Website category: auto
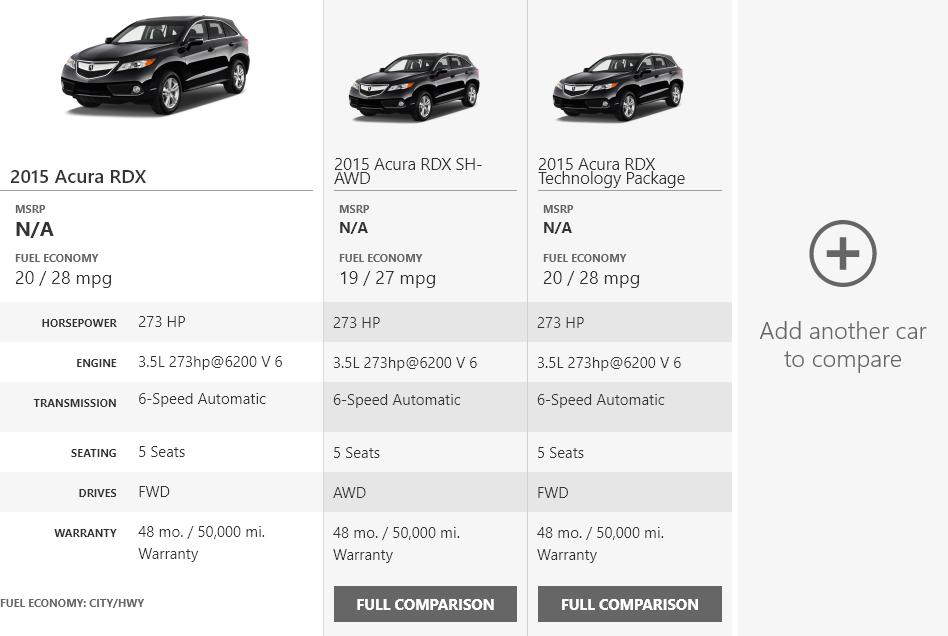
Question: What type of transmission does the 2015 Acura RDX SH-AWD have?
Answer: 6-Speed Automatic

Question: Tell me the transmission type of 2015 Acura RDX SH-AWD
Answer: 6-Speed Automatic

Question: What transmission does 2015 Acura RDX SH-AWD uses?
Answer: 6-Speed Automatic

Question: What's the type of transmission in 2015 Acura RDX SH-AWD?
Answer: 6-Speed Automatic

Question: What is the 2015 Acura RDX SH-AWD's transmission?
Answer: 6-Speed Automatic

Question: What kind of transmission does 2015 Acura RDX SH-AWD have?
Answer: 6-Speed Automatic

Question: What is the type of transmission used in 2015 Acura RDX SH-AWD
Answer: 6-Speed Automatic

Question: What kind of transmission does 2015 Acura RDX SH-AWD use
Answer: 6-Speed Automatic

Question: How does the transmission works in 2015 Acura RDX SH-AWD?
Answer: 6-Speed Automatic

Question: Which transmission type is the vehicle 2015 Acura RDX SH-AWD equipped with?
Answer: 6-Speed Automatic

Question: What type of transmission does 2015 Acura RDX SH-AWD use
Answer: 6-Speed Automatic

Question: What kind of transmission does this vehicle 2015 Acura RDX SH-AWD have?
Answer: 6-Speed Automatic

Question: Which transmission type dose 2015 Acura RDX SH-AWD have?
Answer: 6-Speed Automatic

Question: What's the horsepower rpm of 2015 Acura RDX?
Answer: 273 HP

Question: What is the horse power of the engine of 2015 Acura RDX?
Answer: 273 HP

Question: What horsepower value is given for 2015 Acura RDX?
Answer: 273 HP

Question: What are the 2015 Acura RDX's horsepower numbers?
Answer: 273 HP

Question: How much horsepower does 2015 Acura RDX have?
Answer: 273 HP

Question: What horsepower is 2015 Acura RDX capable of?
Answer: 273 HP

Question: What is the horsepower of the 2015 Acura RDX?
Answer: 273 HP

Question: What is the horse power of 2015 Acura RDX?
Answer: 273 HP

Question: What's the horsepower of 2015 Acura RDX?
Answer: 273 HP

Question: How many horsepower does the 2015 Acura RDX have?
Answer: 273 HP

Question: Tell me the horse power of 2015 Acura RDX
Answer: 273 HP

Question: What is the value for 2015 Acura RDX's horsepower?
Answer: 273 HP

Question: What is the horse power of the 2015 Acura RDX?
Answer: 273 HP

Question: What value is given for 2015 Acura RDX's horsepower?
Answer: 273 HP

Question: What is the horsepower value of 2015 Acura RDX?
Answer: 273 HP

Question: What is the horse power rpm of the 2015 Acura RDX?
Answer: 273 HP

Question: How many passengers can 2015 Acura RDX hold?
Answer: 5 Seats

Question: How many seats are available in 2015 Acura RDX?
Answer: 5 Seats

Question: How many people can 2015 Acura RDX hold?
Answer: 5 Seats

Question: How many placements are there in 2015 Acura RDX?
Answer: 5 Seats

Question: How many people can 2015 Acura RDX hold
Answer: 5 Seats

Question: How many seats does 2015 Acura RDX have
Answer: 5 Seats

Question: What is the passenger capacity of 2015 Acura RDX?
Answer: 5 Seats

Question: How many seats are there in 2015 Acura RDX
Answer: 5 Seats

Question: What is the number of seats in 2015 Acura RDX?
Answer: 5 Seats

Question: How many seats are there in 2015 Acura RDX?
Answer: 5 Seats

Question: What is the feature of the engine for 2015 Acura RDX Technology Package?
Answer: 3.5L 273hp@6200 V 6

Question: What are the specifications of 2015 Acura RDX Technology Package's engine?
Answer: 3.5L 273hp@6200 V 6

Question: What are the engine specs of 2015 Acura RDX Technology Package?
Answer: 3.5L 273hp@6200 V 6

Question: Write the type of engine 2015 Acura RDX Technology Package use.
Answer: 3.5L 273hp@6200 V 6

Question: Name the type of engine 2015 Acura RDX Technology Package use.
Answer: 3.5L 273hp@6200 V 6

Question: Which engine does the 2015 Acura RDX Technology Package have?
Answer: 3.5L 273hp@6200 V 6

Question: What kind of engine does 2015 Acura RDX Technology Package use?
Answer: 3.5L 273hp@6200 V 6

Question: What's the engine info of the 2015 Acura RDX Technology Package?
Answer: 3.5L 273hp@6200 V 6

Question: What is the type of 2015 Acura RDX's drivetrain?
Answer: FWD

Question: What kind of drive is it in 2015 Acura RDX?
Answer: FWD

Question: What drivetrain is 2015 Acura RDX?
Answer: FWD

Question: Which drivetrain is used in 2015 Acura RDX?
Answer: FWD

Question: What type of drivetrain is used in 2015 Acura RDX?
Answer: FWD

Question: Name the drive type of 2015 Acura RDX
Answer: FWD

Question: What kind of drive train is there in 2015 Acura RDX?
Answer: FWD

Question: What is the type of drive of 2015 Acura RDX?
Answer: FWD

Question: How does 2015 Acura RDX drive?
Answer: FWD

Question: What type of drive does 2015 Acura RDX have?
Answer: FWD

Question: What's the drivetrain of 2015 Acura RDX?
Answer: FWD

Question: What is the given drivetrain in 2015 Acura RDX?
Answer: FWD

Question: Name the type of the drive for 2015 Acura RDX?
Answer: FWD

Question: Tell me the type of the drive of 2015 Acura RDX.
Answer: FWD

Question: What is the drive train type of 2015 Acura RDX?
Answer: FWD

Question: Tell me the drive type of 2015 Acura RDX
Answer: FWD

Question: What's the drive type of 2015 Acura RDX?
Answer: FWD